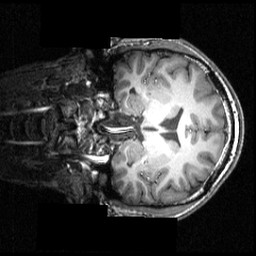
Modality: T1w
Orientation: coronal
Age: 20
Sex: male
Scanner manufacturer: siemens
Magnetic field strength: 3.951 T
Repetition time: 1.5 s
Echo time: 0.00335 s